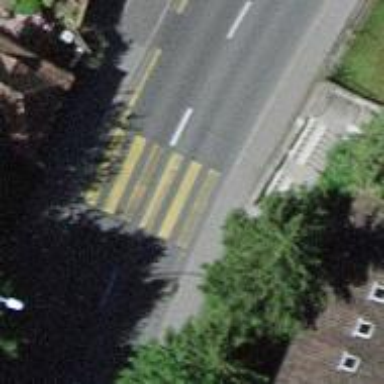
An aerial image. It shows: Pedestrian crossing with zebra markings on the footway.